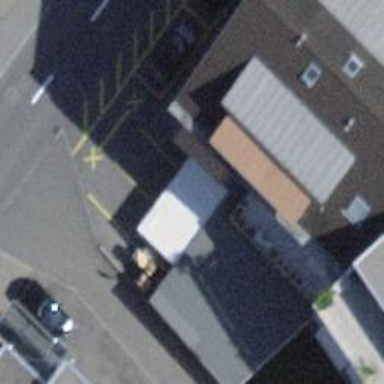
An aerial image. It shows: Post box.